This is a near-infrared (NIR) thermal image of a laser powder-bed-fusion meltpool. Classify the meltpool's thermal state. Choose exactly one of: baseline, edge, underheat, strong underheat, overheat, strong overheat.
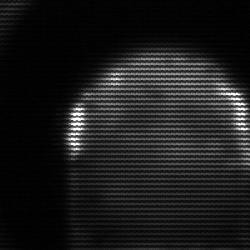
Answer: edge